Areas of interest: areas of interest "Park Square"
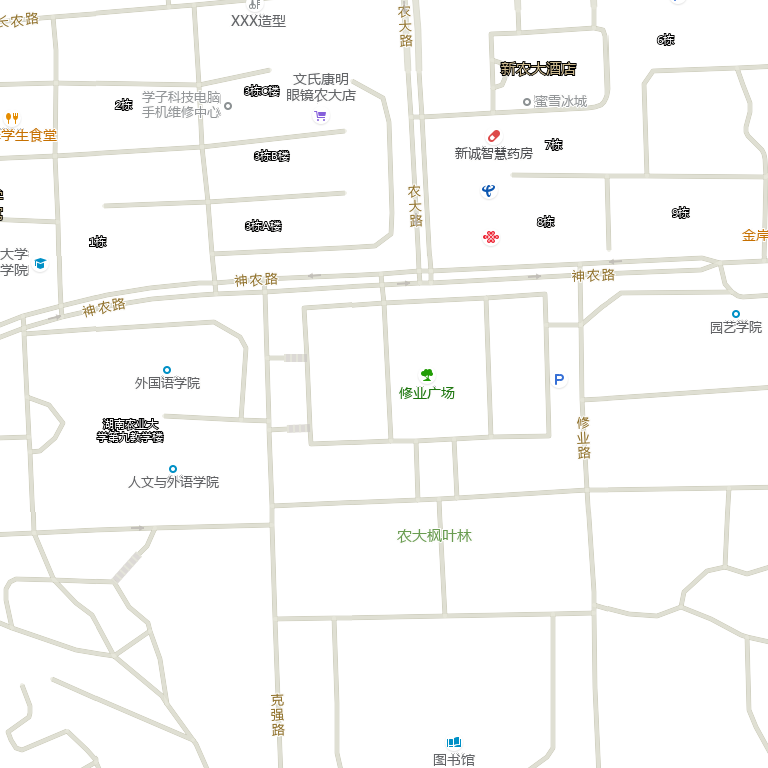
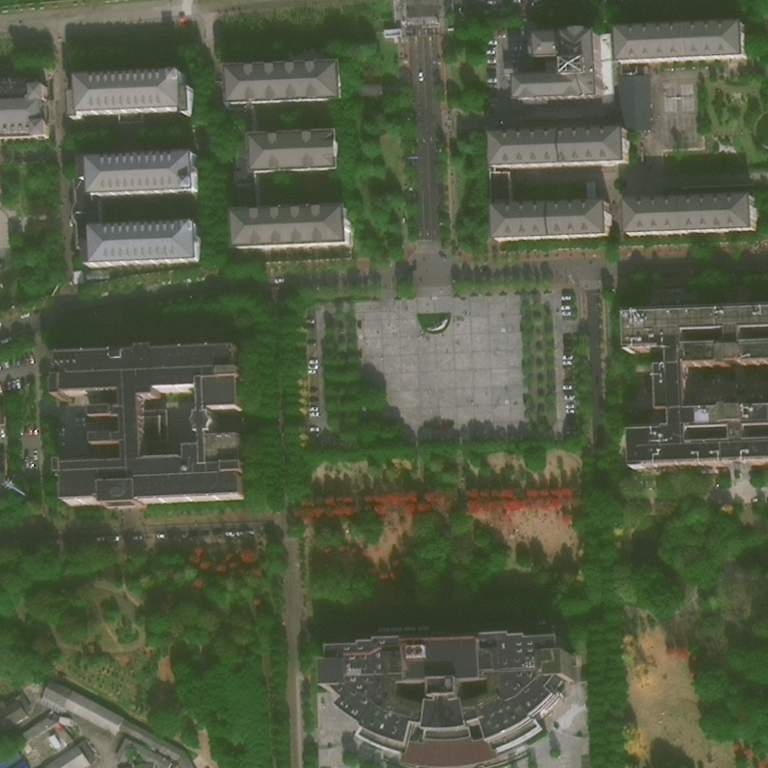